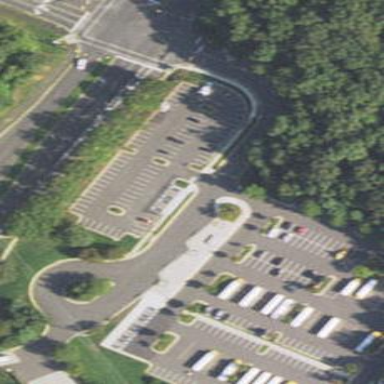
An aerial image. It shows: Road serving as parking aisle.